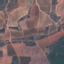
Land use / land cover class: PermanentCrop